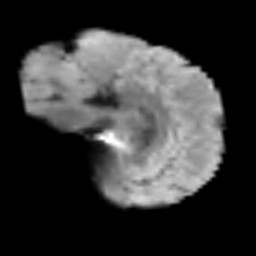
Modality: T2w
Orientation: sagittal
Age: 54
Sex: male
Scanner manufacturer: siemens
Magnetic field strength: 3 T
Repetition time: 3.2 s
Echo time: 0.081 s